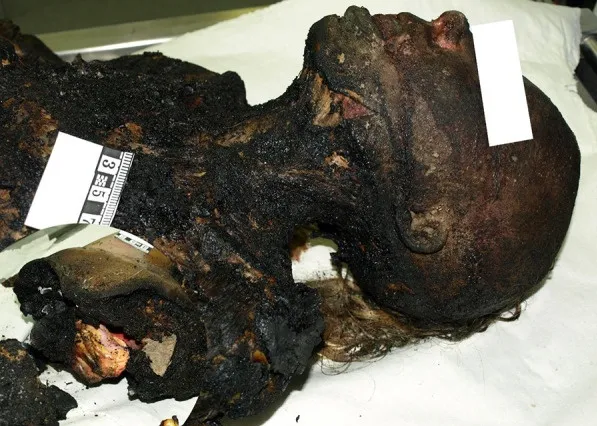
The body is completely split (burnt) in the middle part of the body.
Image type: medical_photograph (other_medical_photograph)